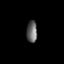
Tissue: lung
Cell type: Endothelial cells
Senescence score: 0.5958
Nuclear area (px): 225
Mean DAPI intensity: 100.404